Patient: sex F, age 56
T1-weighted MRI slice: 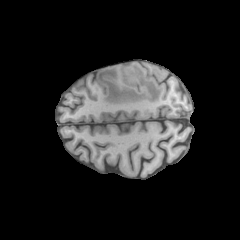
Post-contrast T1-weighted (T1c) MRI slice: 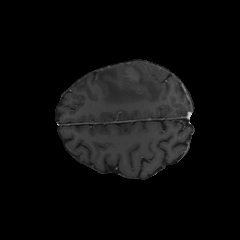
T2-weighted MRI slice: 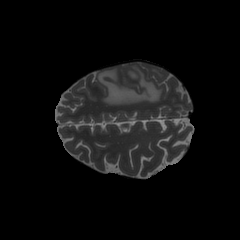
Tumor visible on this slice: yes
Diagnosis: Glioblastoma, IDH-wildtype
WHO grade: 4